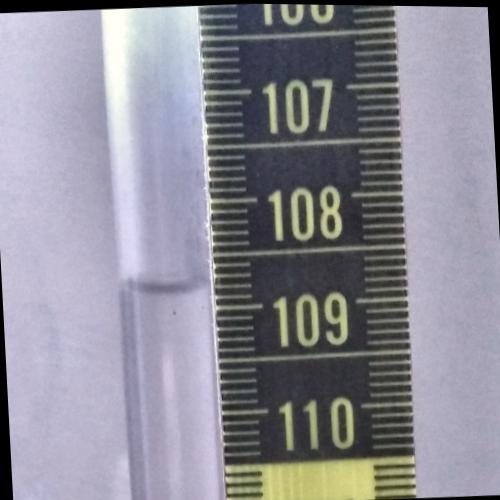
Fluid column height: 108.8 cm